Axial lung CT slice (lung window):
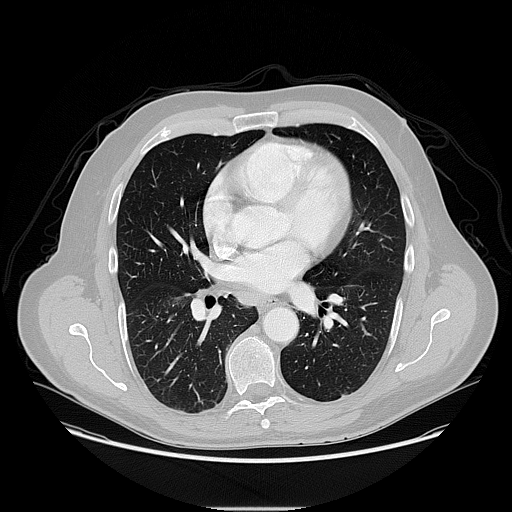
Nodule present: no